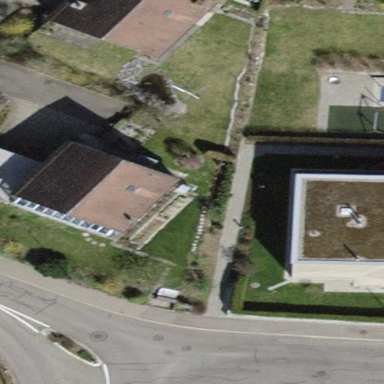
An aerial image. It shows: Building with tile roof.